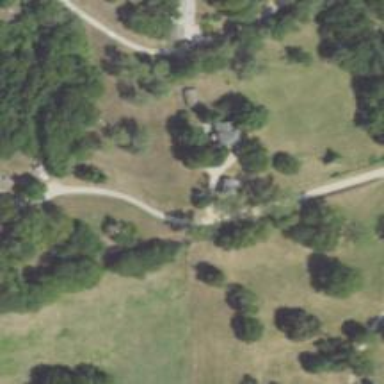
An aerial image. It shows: Driveway leading to service road.